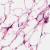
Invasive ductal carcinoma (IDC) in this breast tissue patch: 0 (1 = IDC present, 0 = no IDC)